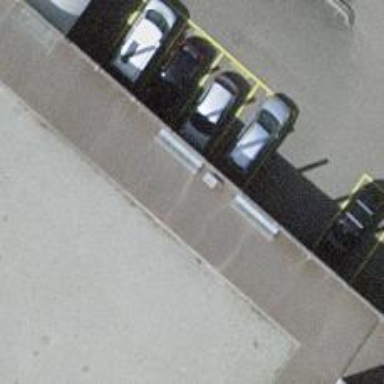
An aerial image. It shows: Parking entrance.